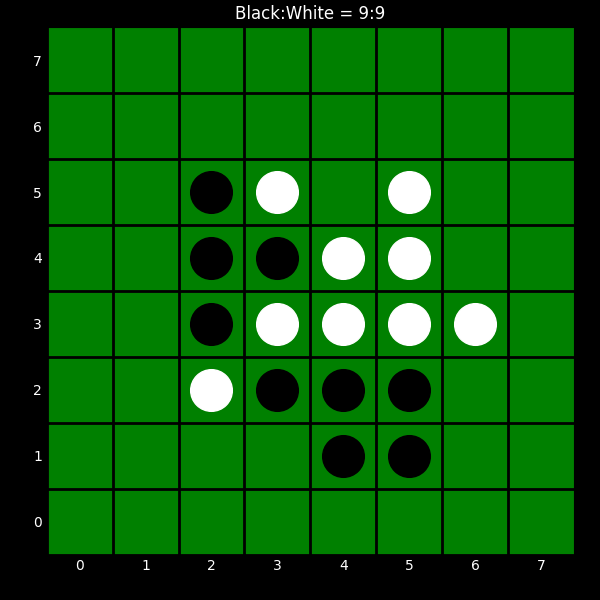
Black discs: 9
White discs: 9